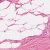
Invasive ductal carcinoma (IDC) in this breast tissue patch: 0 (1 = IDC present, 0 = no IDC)